Question: I'm following a tutorial that introduce you in the magic world of bootloader.
The easiest example, print a character, works.
Displaying a string gives me some problem: it displays random characters.
It should display 12 characters, starting at the location inside 'si' register
Here's the Nasm code (build command: 'nasm.exe bootloader.asm -f bin -o bootloader.bin')
'''
[bits 16]
[org 0]
start:
mov al, 68
mov ah, 0x0E
mov bh, 0x00
mov bl, 0x07
mov si, helloWorld
call printString
jmp $
printString:
mov dx, 0
._loop:
mov al, [si]
int 0x10
inc si
inc dx
cmp dx, 12
jl ._loop
ret
helloWorld:
db 'AAAAAAAAAA'
times 510 - ($ - $$) db 0
dw 0xAA55
'''
Then I create the .img file with 'dd.exe if=bootloader.bin of=bootloader.img count=1 bs=512'
It boots correctly in QEMU ('qemu-system-i386.exe') (well, it loads, because my bootloader still not boot) (maybe it's a problem of QEMU -difficoult-)
<URL>

What's the problem in my code?
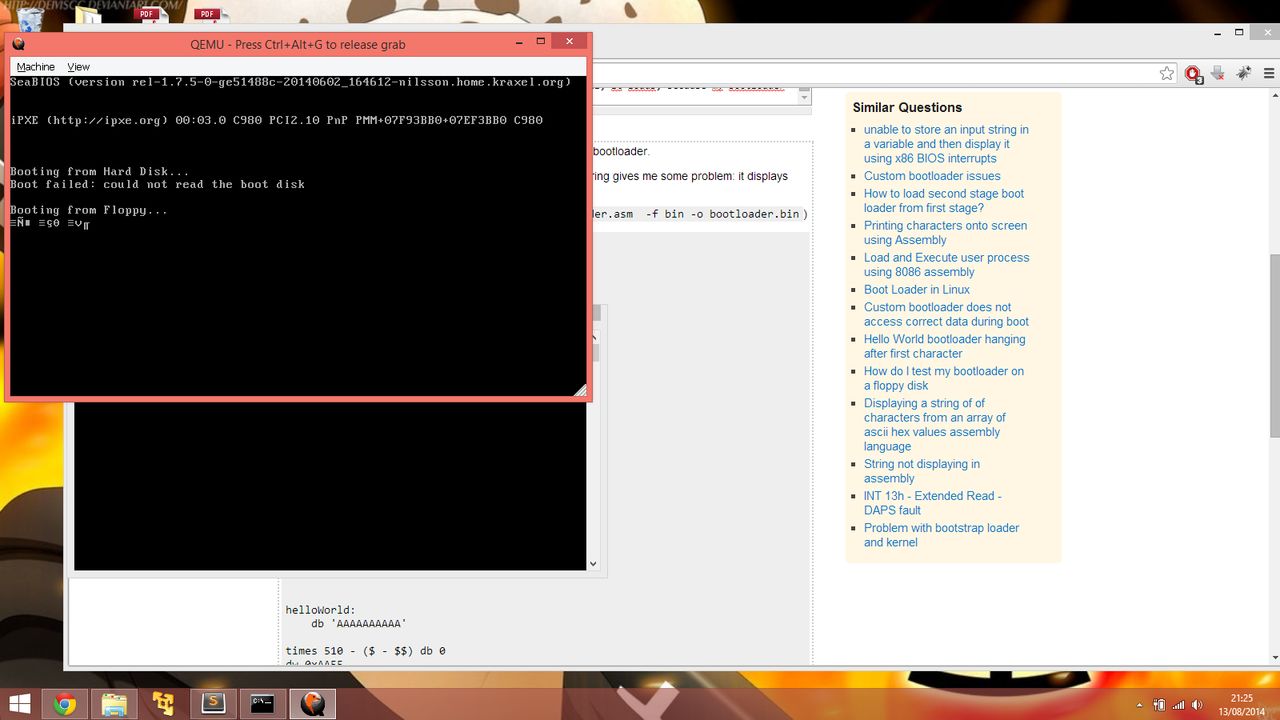
Answer: You should use '<URL>.